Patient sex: M
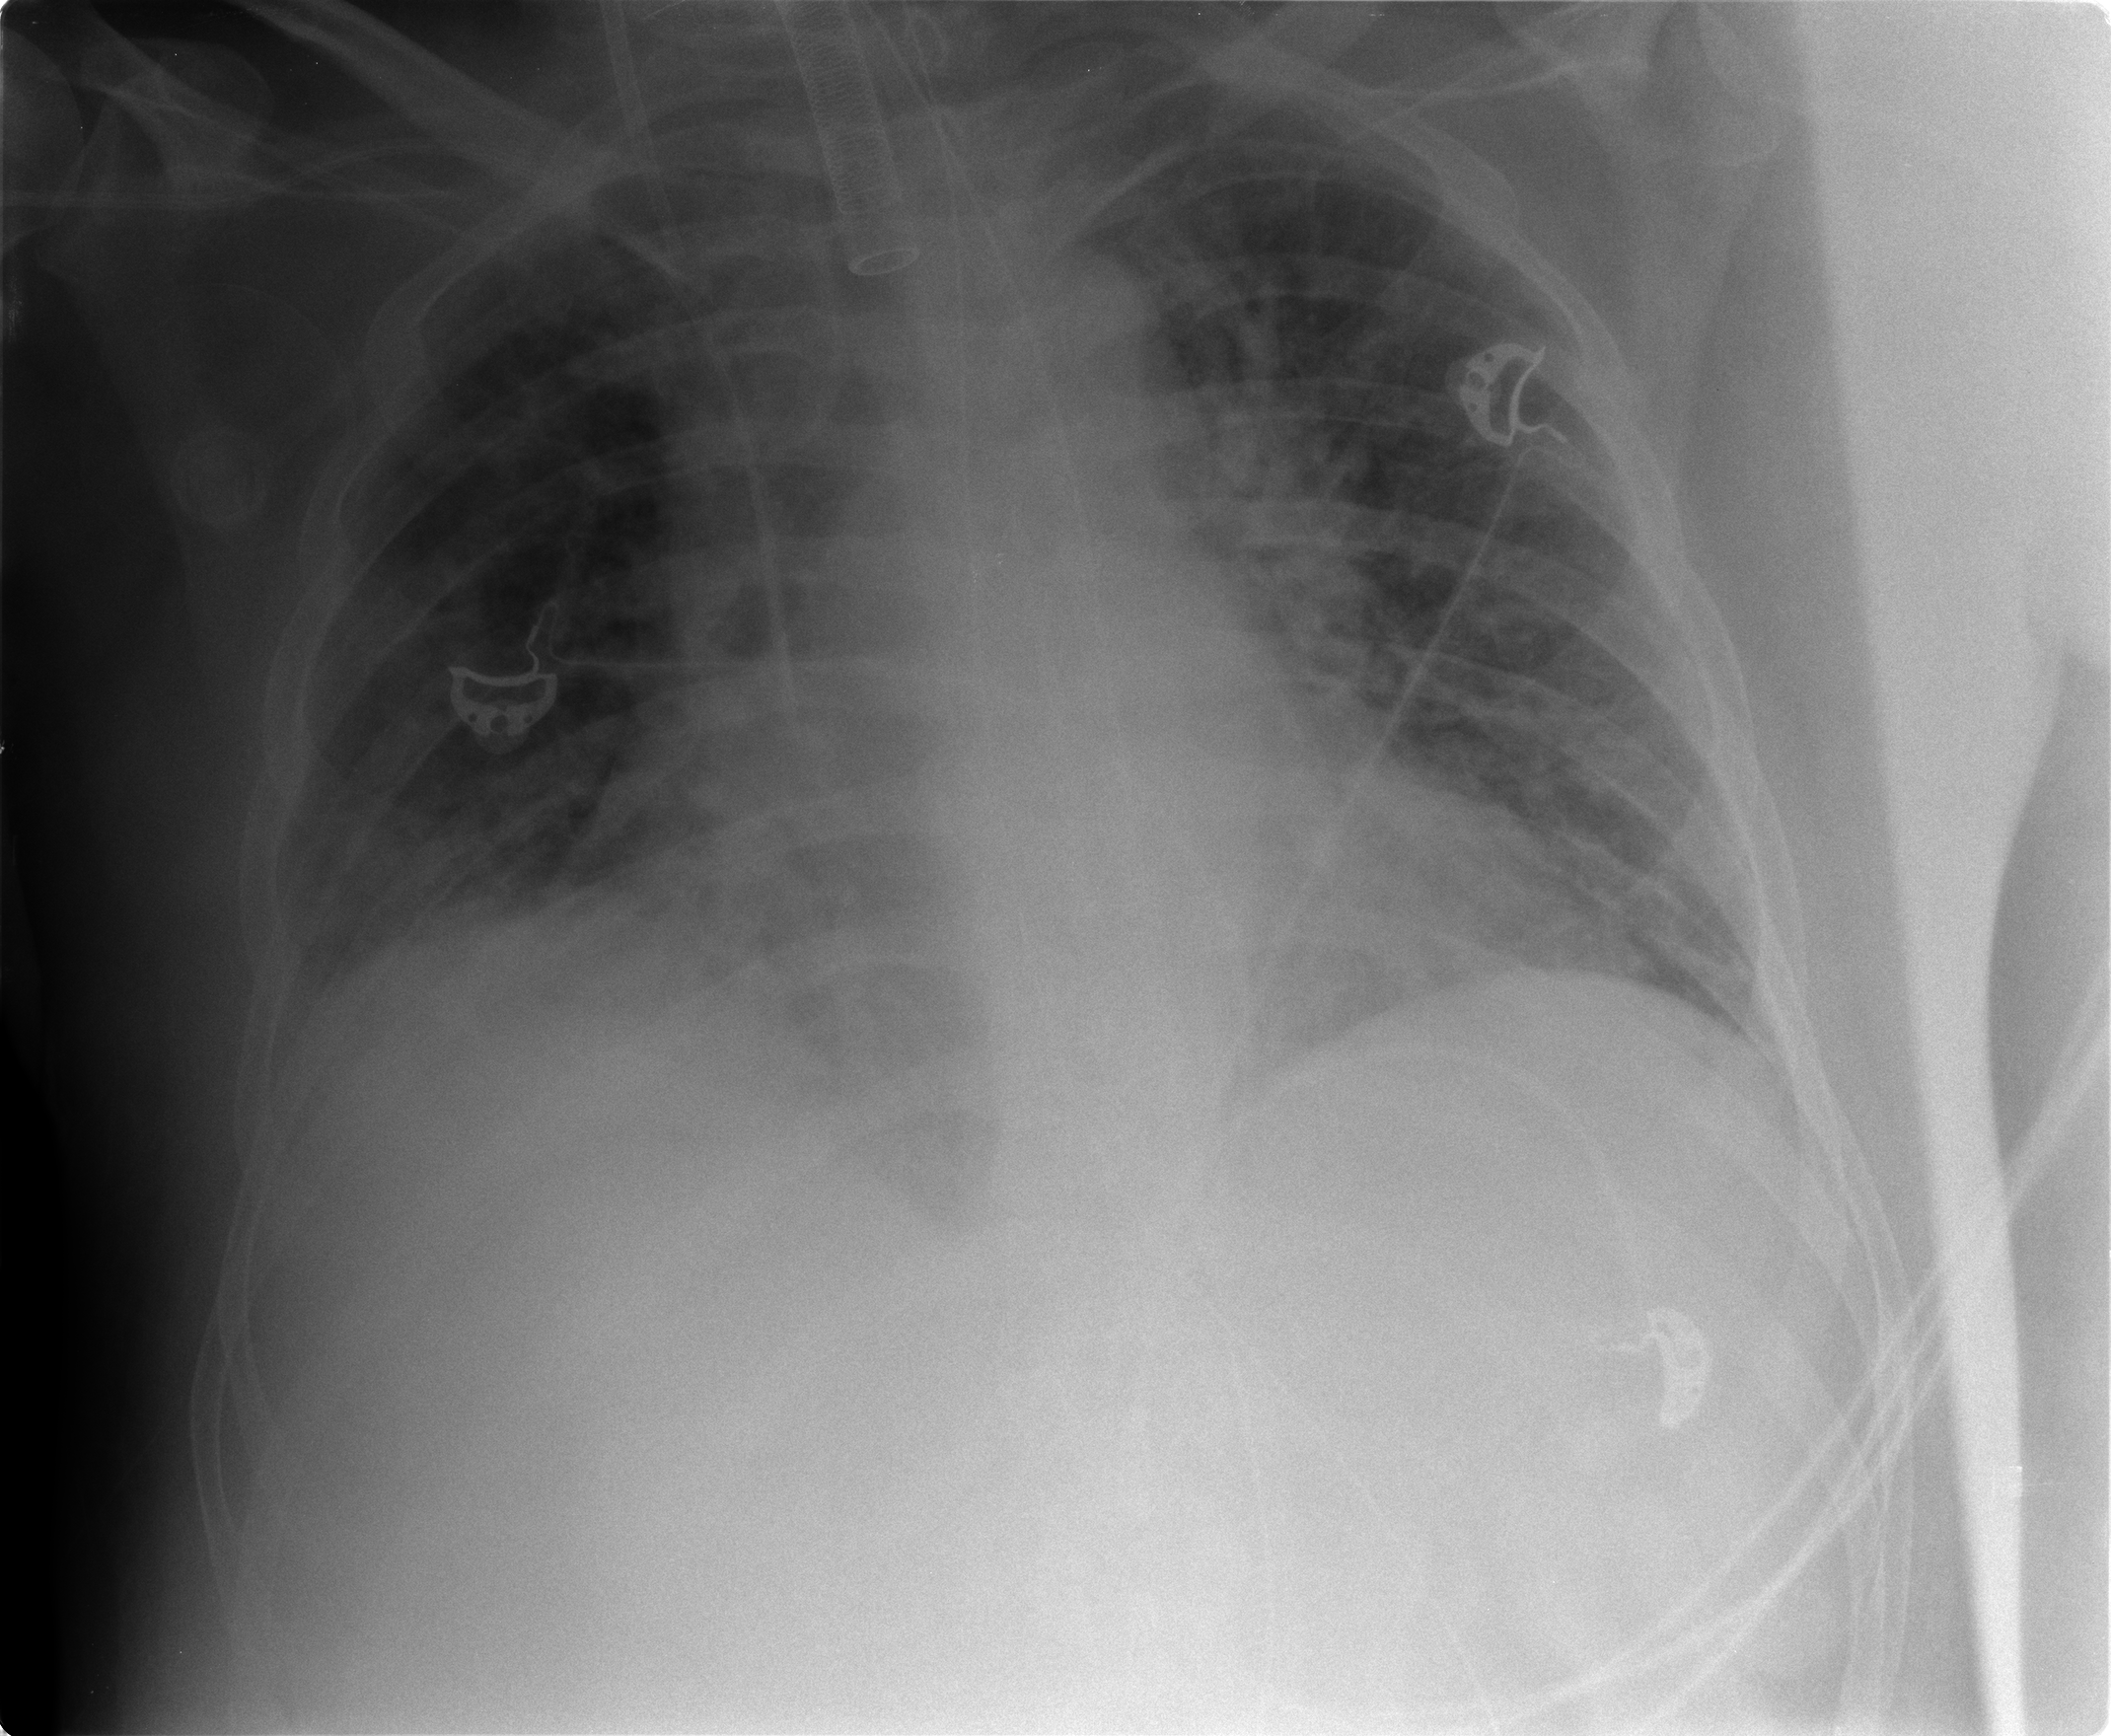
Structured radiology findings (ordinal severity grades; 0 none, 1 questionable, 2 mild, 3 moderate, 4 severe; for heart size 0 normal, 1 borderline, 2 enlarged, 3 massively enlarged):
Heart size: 1
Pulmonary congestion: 2
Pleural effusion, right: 2
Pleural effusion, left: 0
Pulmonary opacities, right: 2
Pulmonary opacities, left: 2
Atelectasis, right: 2
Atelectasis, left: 2